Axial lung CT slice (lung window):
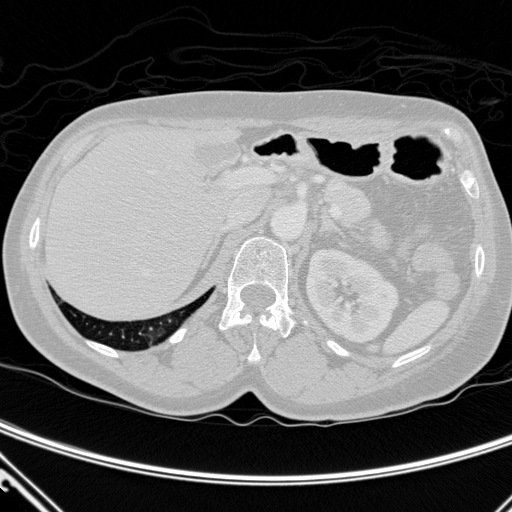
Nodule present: no